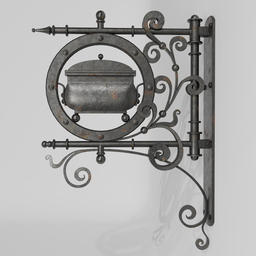
Label: decoration